Question: I am making a log log plot and using matplotlib. I am using loglocator to make sure the relevant major and minor ticks are displayed. However, I noticed that when the x and y limits are different, some ticks and tick labels and missing:

Below there is a simple example that produces this undesired behaviour. Any help would be greatly appreciated.
'''
import matplotlib.pyplot as plt
import numpy as np
import matplotlib
Npoints=100
xs=np.logspace(-8,0, 100)
ys=xs
fig=plt.figure(figsize=(4,3))
ax=fig.add_subplot(111)
ax.plot(xs, ys)
ax.set_xscale('log')
ax.set_yscale('log')
locmaj = matplotlib.ticker.LogLocator(base=10,numticks=100)
locmin = matplotlib.ticker.LogLocator(base=10,subs=np.arange(2, 10) * .1,numticks=100) # subs=(0.2,0.4,0.6,0.8)
ax.yaxis.set_major_locator(locmaj)
ax.yaxis.set_minor_locator(locmin)
ax.yaxis.set_minor_formatter(matplotlib.ticker.NullFormatter())
ax.xaxis.set_major_locator(locmaj)
ax.xaxis.set_minor_locator(locmin)
ax.xaxis.set_minor_formatter(matplotlib.ticker.NullFormatter())
ax.set_xlim(1.0e-3, 1.0)
ax.set_ylim(1.0e-8, 1.0)
plt.show()
'''
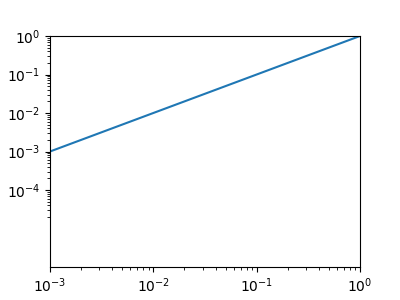
Answer: In general, 'Locator' instances should not be reused on different axes. From the <URL>:
> Note that the same locator should not be used across multiple Axis because the locator stores references to the Axis data and view limits.
So, for your plot, when you reuse the locators on the x-axis, they modify the ticks on the y-axis in an undesirable way. To fix this. you should make a separate instance of each 'LogLocator' for use on each axis. For example:
'''
import matplotlib.pyplot as plt
import numpy as np
import matplotlib
Npoints=100
xs=np.logspace(-8,0, 100)
ys=xs
fig=plt.figure(figsize=(4,3))
ax=fig.add_subplot(111)
ax.plot(xs, ys)
ax.set_xscale('log')
ax.set_yscale('log')
locmajx = matplotlib.ticker.LogLocator(base=10,numticks=100)
locminx = matplotlib.ticker.LogLocator(base=10,subs=np.arange(2, 10) * .1,numticks=100) # subs=(0.2,0.4,0.6,0.8)
locmajy = matplotlib.ticker.LogLocator(base=10,numticks=100)
locminy = matplotlib.ticker.LogLocator(base=10,subs=np.arange(2, 10) * .1,numticks=100) # subs=(0.2,0.4,0.6,0.8)
ax.yaxis.set_major_locator(locmajy)
ax.yaxis.set_minor_locator(locminy)
ax.yaxis.set_minor_formatter(matplotlib.ticker.NullFormatter())
ax.xaxis.set_major_locator(locmajx)
ax.xaxis.set_minor_locator(locminx)
ax.xaxis.set_minor_formatter(matplotlib.ticker.NullFormatter())
ax.set_xlim(1.0e-3, 1.0)
ax.set_ylim(1.0e-8, 1.0)
plt.show()
'''
<URL>